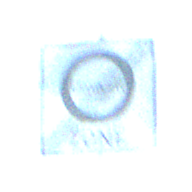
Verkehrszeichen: EndeUmweltzone
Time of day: MorningAfternoon
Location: Outdoor (Nature)
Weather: Clear
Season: NotSpecified
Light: Natural